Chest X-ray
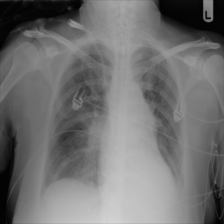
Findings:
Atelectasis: negative
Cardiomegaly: negative
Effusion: negative
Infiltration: positive
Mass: negative
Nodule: negative
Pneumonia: negative
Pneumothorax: negative
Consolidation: negative
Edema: negative
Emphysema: negative
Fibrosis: negative
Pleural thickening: negative
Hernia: negative